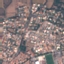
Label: Residential